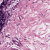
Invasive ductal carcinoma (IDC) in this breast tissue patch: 0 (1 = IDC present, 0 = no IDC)